Interaction volume radius: 10 \u00c5
Interaction volume height: 10 \u00c5
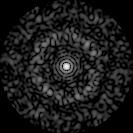
Disorder parameter: 0.8553